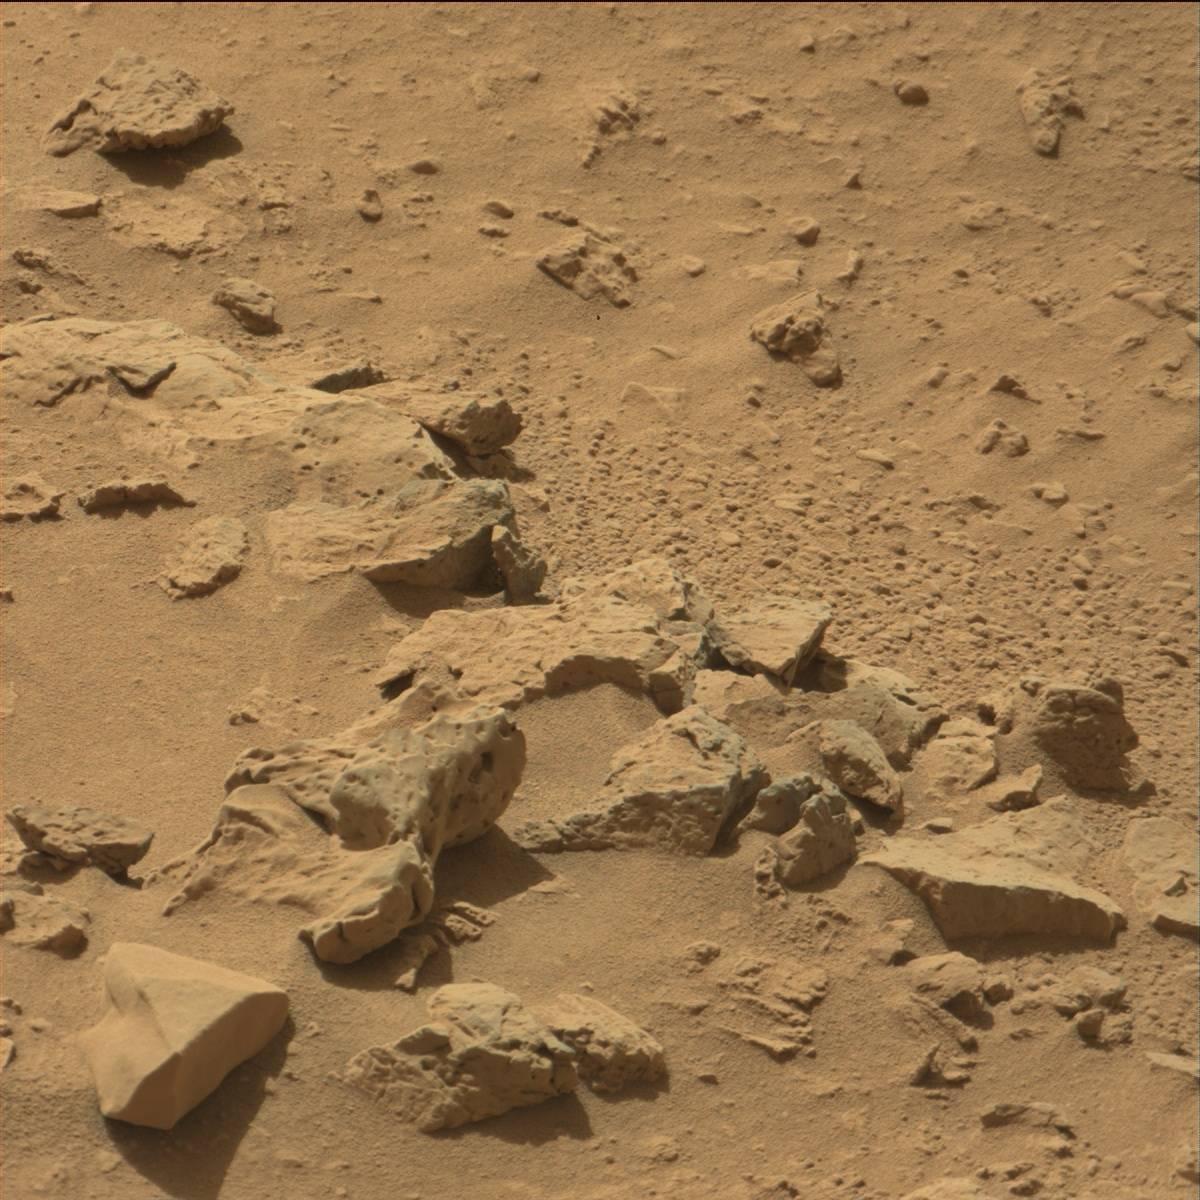
Terrain classes present: Bedrock, Rock, Sand / Soil